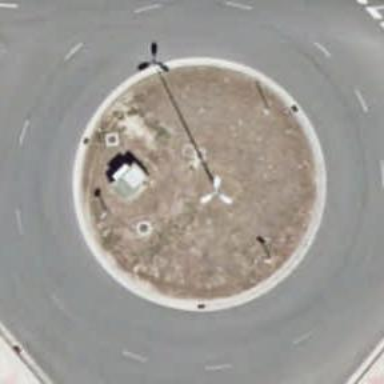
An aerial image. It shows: Tertiary road leading to roundabout junction.